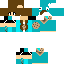
A female human skin with pale skin, wearing brown long hair dressed in a blue tshirt and brown pants, featuring a closed mouth.